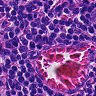
Metastatic tissue present: no